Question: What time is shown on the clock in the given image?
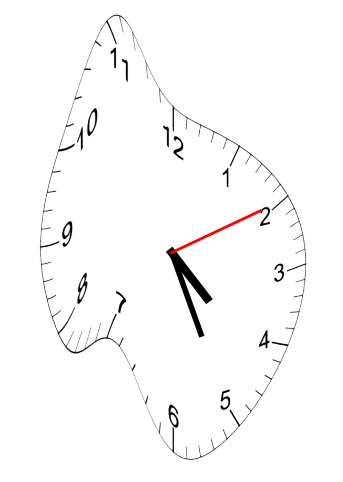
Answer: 04:25:10